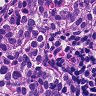
Metastatic tissue present: yes